Question: I need to send an email from a batch script. I tried several solutions without success.
For example, with <URL>:
'''
:send_mail
"\Program Files (x86)lat275
ulllat.exe"
-server smtp.gmail.com
-port 525
-f myAdress@gmail.com
-to recipient@foomail.com
-s "hello"
-body "world"
'''
When I run the script, I just get a Windows crash:

Does someone have a better solution?
I tried on our server (with our smtp) and it worked with Blat. See <URL> in my answer below.
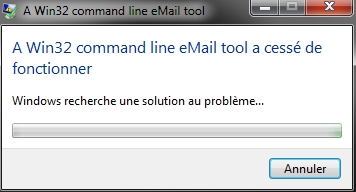
Answer: With <URL> on my server:
'''
SET to=myEmail@gmail.com,myOtherEmail@gmail.com
SET server=127.0.0.1
SET port=25
SET from=bot@foo.com
SET subject="BACKUP PROBLEM"
SET year=%DATE:~6,4%
SET month=%DATE:~3,2%
SET day=%DATE:~0,2%
SET today=%year%-%month%-%day%
"\Program Files (x86)lat275
ulllat.exe" -server %server% -port %port% -f %from% -to %to% -html -s %subject% -body "%today%: bla bla bla"
'''